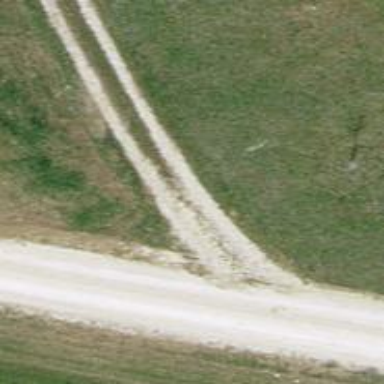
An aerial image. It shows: Track with grade 2 gravel surface.